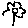
Label: flower